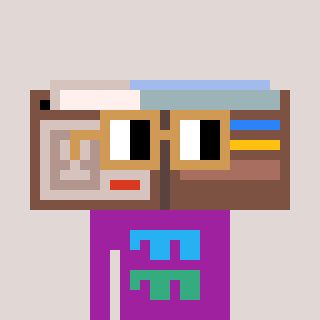
a pixel art character with square brown glasses, a wallet-shaped head and a magenta-colored body on a warm background